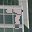
Label: 7